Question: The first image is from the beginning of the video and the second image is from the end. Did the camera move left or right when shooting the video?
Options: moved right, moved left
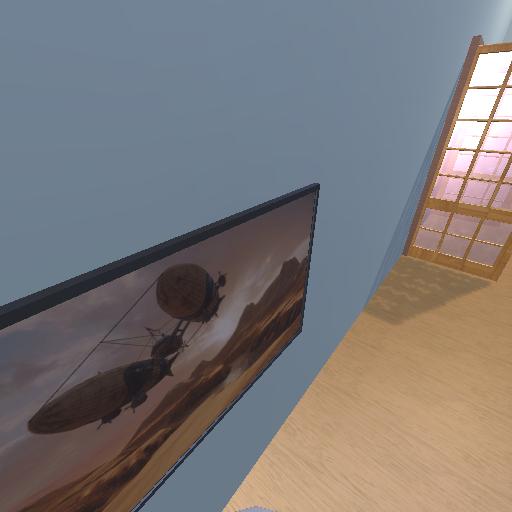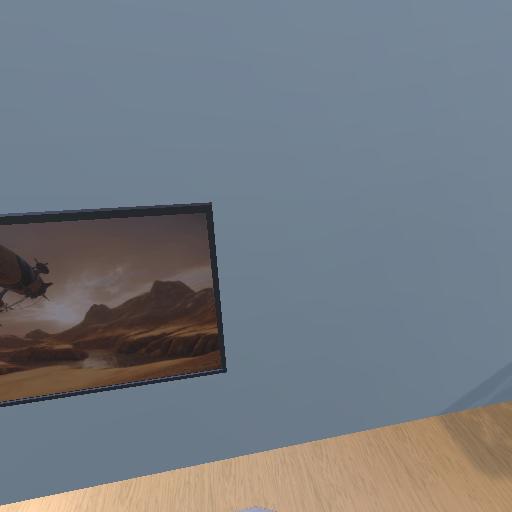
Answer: moved right